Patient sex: F
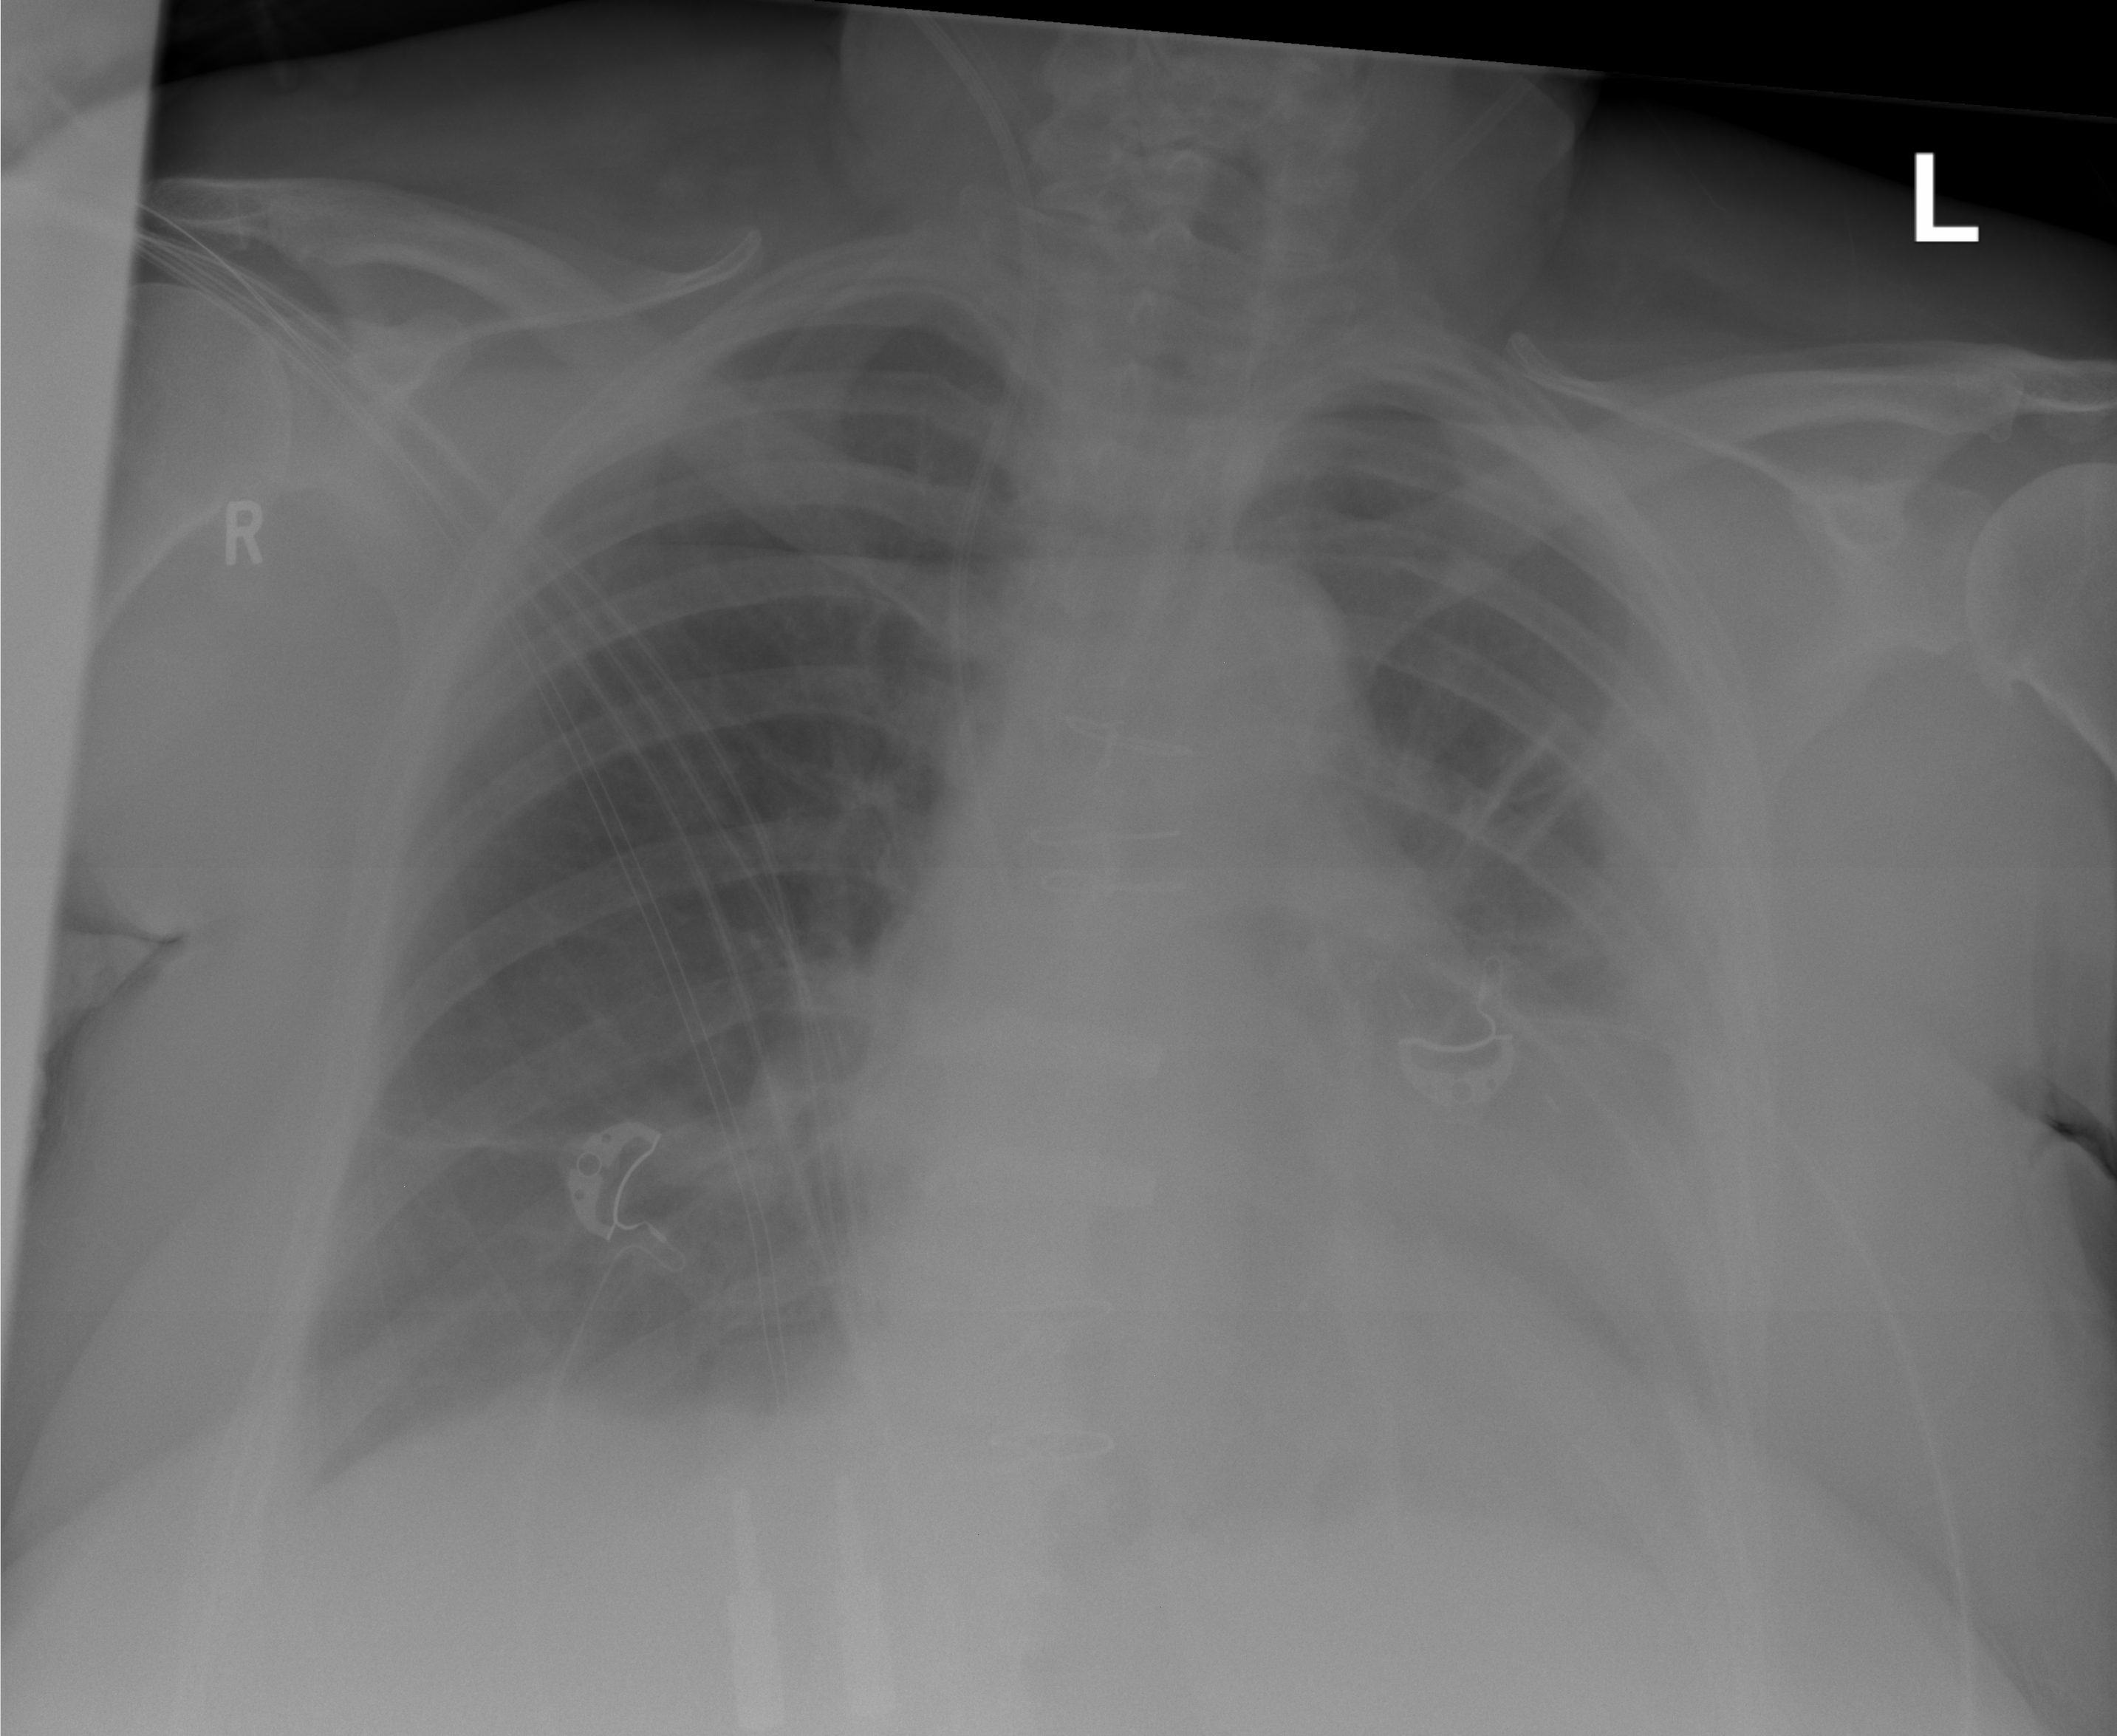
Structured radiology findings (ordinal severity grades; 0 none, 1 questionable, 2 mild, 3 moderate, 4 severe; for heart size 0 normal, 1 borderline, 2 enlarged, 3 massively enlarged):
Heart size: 2
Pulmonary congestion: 0
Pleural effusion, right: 1
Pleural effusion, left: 2
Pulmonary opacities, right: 0
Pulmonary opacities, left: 0
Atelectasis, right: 2
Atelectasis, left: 2